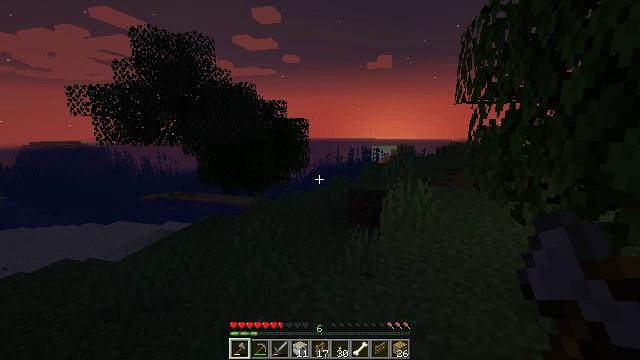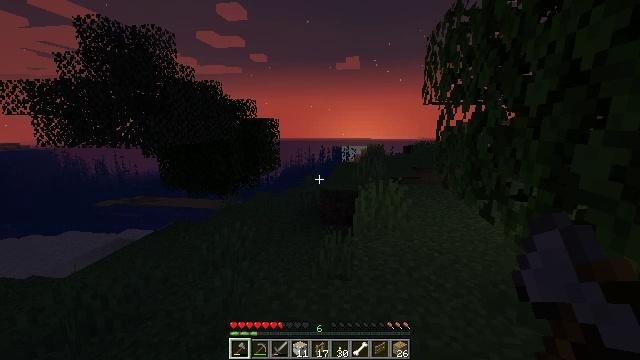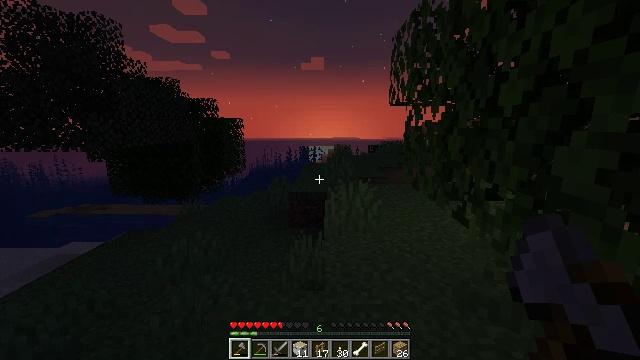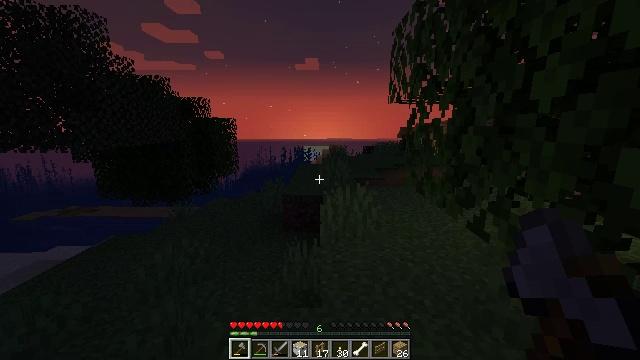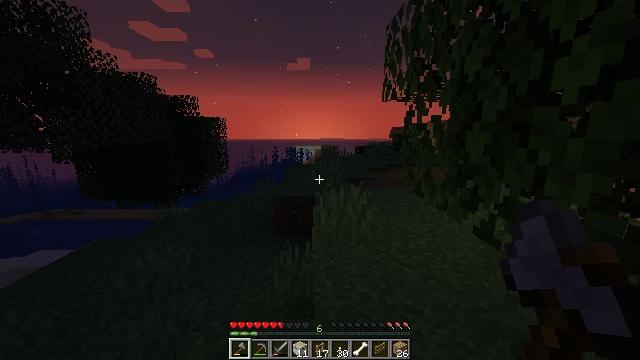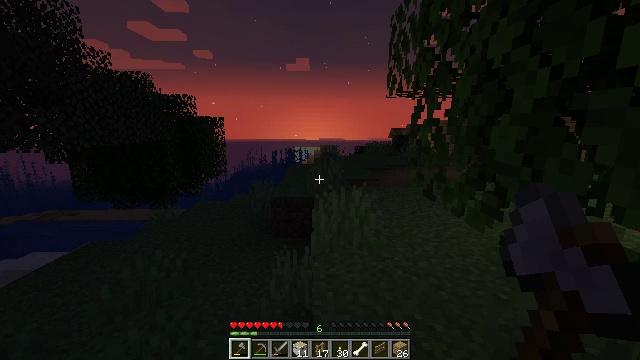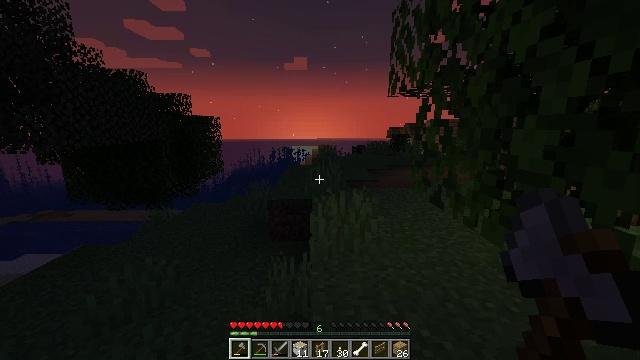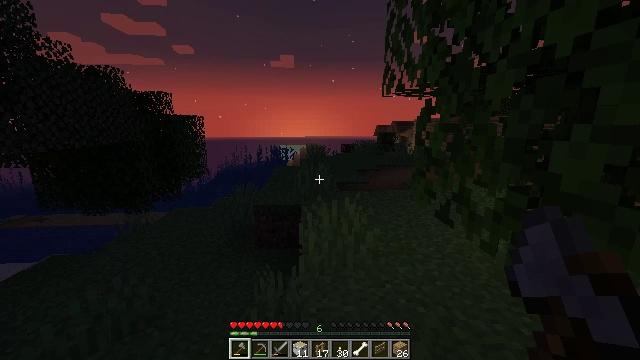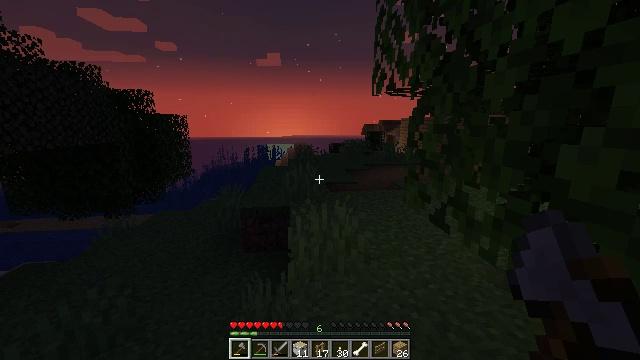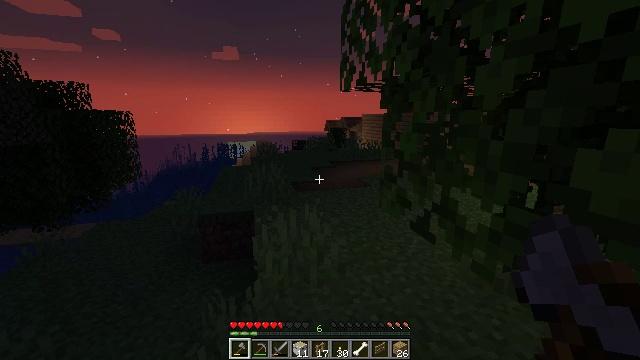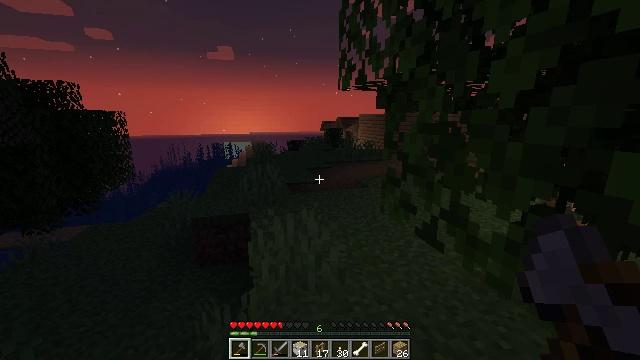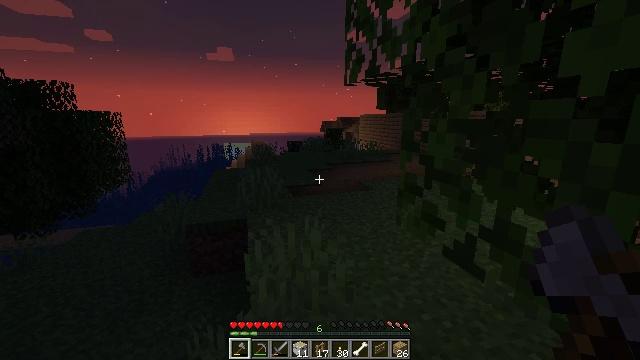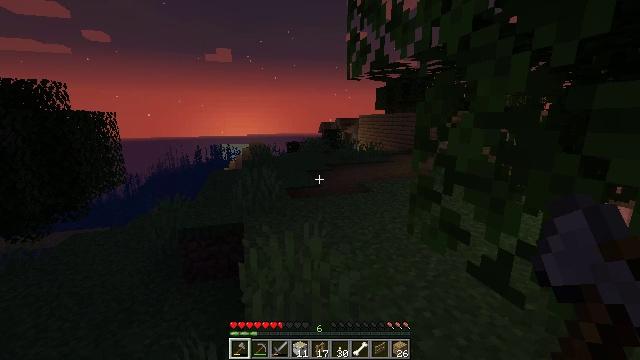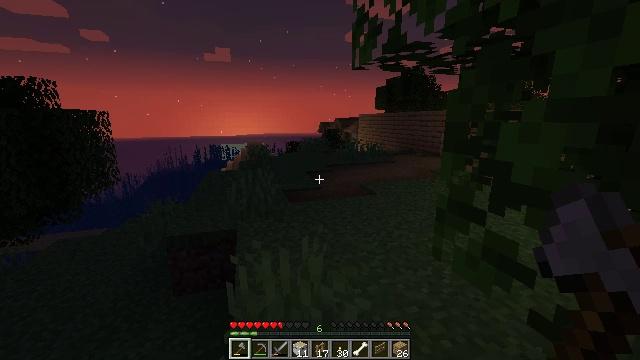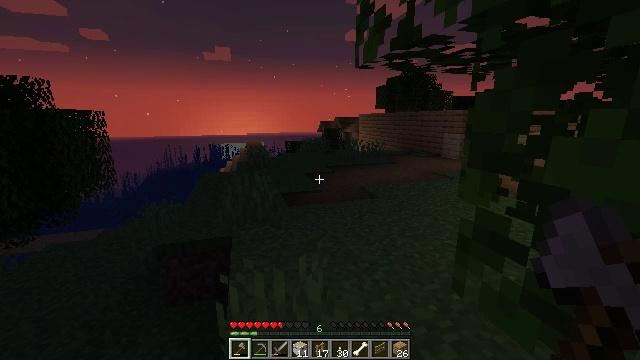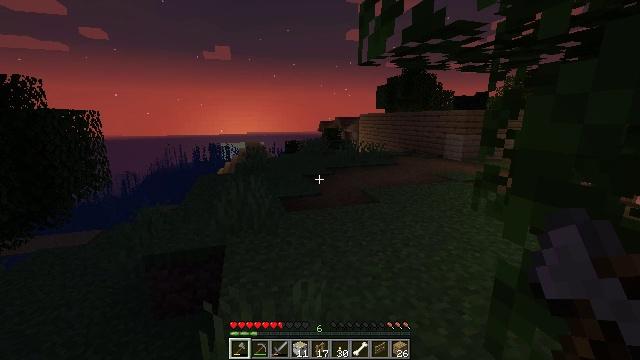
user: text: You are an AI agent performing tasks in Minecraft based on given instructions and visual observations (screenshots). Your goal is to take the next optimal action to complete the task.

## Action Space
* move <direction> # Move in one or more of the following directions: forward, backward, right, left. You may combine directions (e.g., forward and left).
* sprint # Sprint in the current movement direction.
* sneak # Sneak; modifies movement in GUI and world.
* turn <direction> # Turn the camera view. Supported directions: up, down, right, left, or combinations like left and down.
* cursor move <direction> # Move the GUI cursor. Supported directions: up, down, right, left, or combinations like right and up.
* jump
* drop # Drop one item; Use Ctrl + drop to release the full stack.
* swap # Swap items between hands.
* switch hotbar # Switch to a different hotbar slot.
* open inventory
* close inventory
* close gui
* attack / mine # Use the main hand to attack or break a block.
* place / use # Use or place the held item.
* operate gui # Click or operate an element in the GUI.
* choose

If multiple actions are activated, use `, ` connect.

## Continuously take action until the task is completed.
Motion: motion action
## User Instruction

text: Craft a gray bed.
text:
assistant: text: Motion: move forward, sprint, turn right
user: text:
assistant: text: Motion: move forward, sprint, turn right
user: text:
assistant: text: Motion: move forward, sprint, turn right
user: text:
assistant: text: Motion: move forward, sprint, turn right
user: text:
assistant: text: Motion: move forward, sprint
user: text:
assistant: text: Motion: move forward, sprint
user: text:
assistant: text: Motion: move forward, sprint, turn right
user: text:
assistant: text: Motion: move forward, sprint, turn right
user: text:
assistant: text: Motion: move forward, sprint, turn right
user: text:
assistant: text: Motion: move forward, sprint
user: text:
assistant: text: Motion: move forward, sprint
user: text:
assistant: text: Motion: move forward, sprint
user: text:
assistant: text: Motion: move forward, sprint
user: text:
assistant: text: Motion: move forward, sprint
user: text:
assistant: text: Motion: move forward, sprint
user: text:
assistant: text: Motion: move forward, sprint
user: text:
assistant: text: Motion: move forward, sprint
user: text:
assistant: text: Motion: move forward, sprint
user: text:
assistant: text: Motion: move forward, sprint
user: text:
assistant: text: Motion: move forward, sprint, turn right
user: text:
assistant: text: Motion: move forward, sprint, turn right
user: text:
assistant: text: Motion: move forward, sprint, turn right
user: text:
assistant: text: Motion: move forward, sprint, turn right
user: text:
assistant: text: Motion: move forward, sprint, turn right
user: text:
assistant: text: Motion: move forward, sprint
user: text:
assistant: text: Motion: move forward, sprint
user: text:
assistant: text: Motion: move forward, sprint
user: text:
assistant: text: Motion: move forward, sprint, turn right
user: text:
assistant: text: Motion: move forward, sprint, turn right
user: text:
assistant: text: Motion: move forward, sprint, turn right